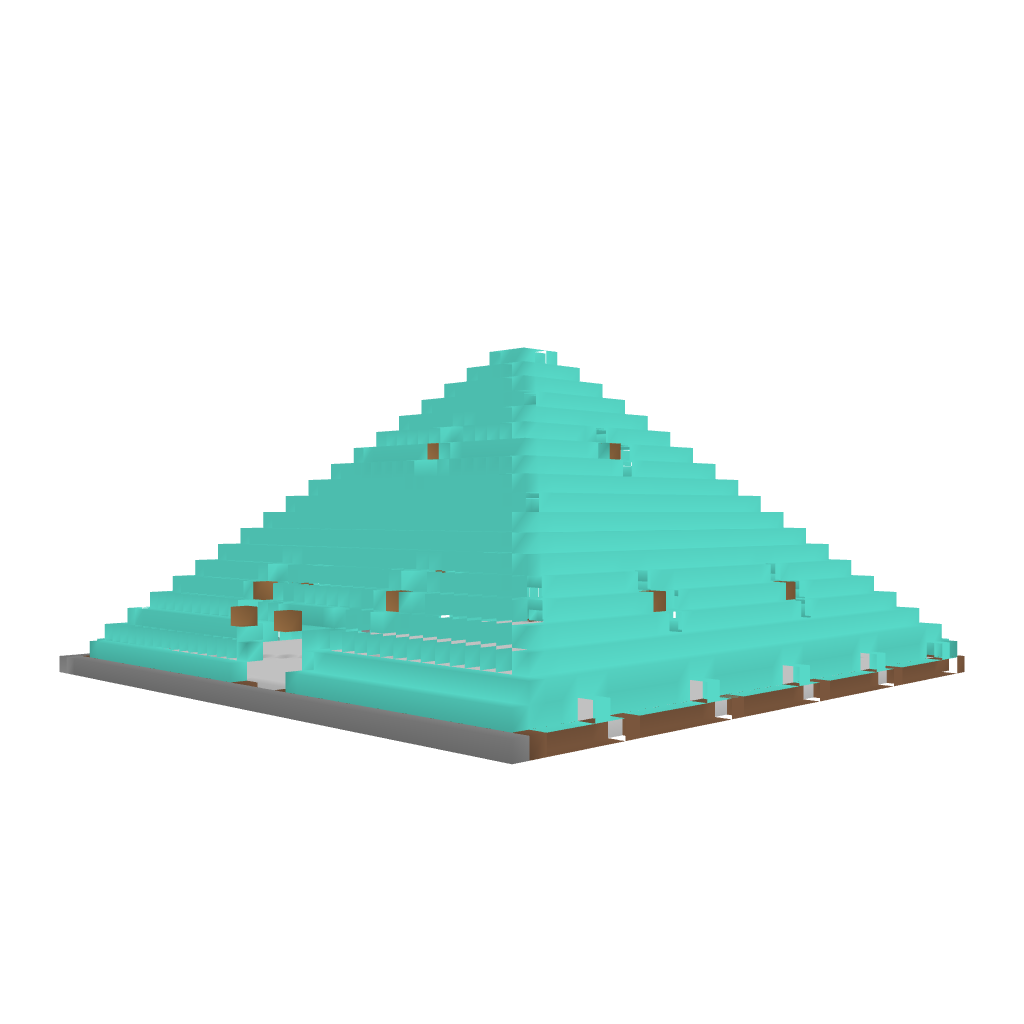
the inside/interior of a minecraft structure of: Diamond Pyramid